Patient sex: M
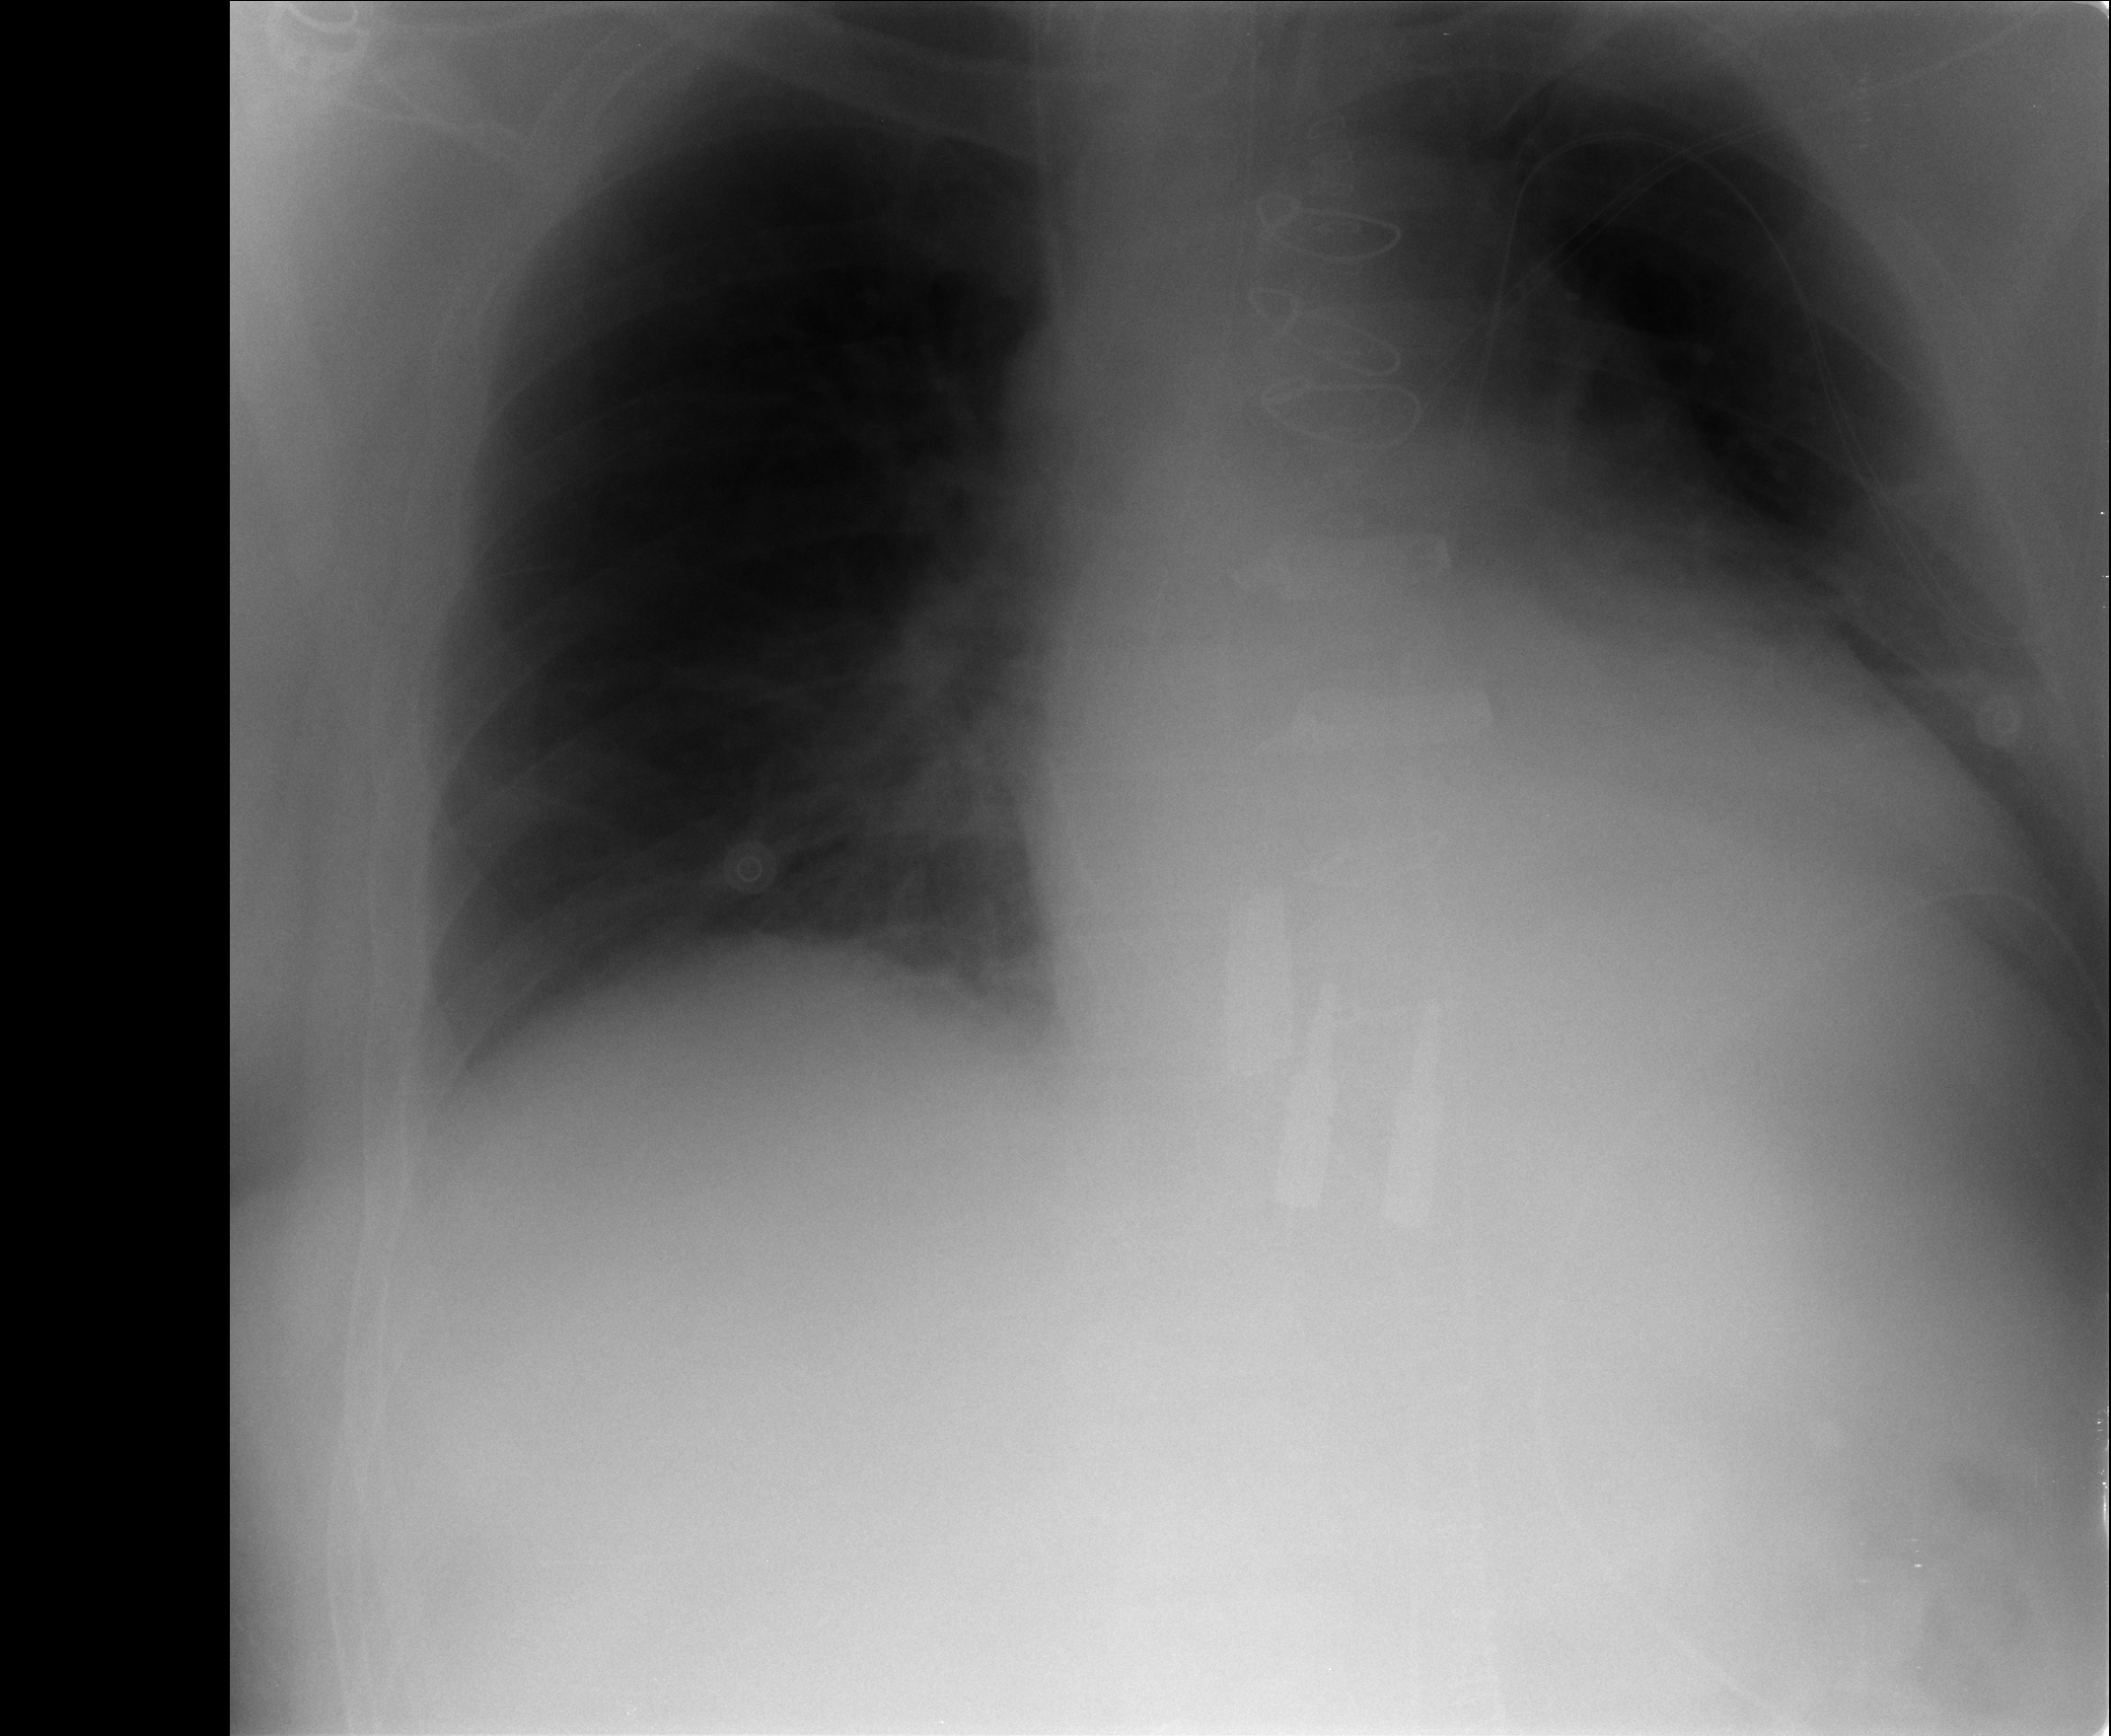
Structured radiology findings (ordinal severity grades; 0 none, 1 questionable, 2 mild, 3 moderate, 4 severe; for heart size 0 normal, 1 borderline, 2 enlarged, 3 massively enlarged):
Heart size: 1
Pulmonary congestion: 0
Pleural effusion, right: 1
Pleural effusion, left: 0
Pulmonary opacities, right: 0
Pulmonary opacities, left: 0
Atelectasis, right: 2
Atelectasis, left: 1